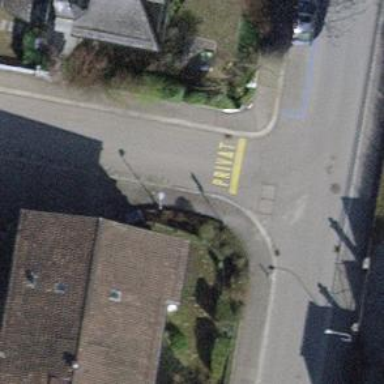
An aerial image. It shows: Unmarked crossing on footway with sett surface.